Question: I was looking on website an found a rather cool style for a span class, but I couldn't figure out how it was created. I looked at the css files, which is where I thought the code would be. Has anyone seen this style before or used it? I would really like to know how to re-create this effect.

the code that I was looking at was the following
'''
<p>
<span class="new">New</span>
</p>
'''
Any help would be greatly appreciated
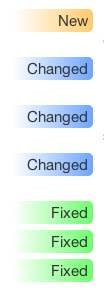
Answer: I could produce the css code you need:
'''
span.new {
padding-right:5px;
padding-left: 25px;
-webkit-border-radius: 5px;
-moz-border-radius: 5px;
border-radius: 5px;
/* Next 6 lines do the same thing but they are used to prevent compatibility issiues in different browsers */
background-image: -ms-linear-gradient(left, #FFFFFF 0%, #EFA718 100%);
background-image: -moz-linear-gradient(left, #FFFFFF 0%, #EFA718 100%);
background-image: -o-linear-gradient(left, #FFFFFF 0%, #EFA718 100%);
background-image: -webkit-gradient(linear, left top, right top, color-stop(0, #FFFFFF), color-stop(1, #EFA718));
background-image: -webkit-linear-gradient(left, #FFFFFF 0%, #EFA718 100%);
background-image: linear-gradient(to right, #FFFFFF 0%, #EFA718 100%);
}
'''
you can get help from <URL>
and play with it.